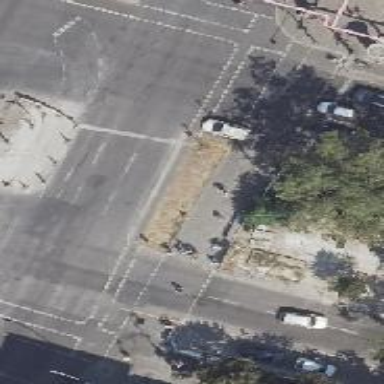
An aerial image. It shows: Cycleway around traffic island.